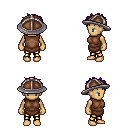
a pixel art fantasy rpg character, female body template, human, tanned skin, brown tunic, gold greaves, blue bedhead hairstyle, chain helm, four views (front, back, left, right), 2x2 character sprite sheet, small pixel art, hard edges, no anti-aliasing